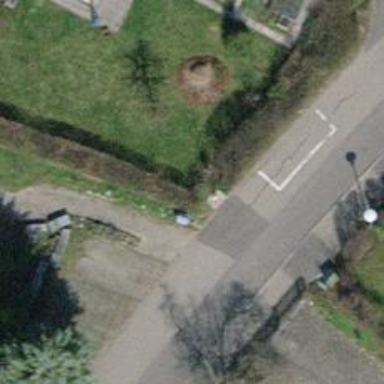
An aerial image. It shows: Hedge acting as barrier.